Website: bh-photo
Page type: customer-info-address
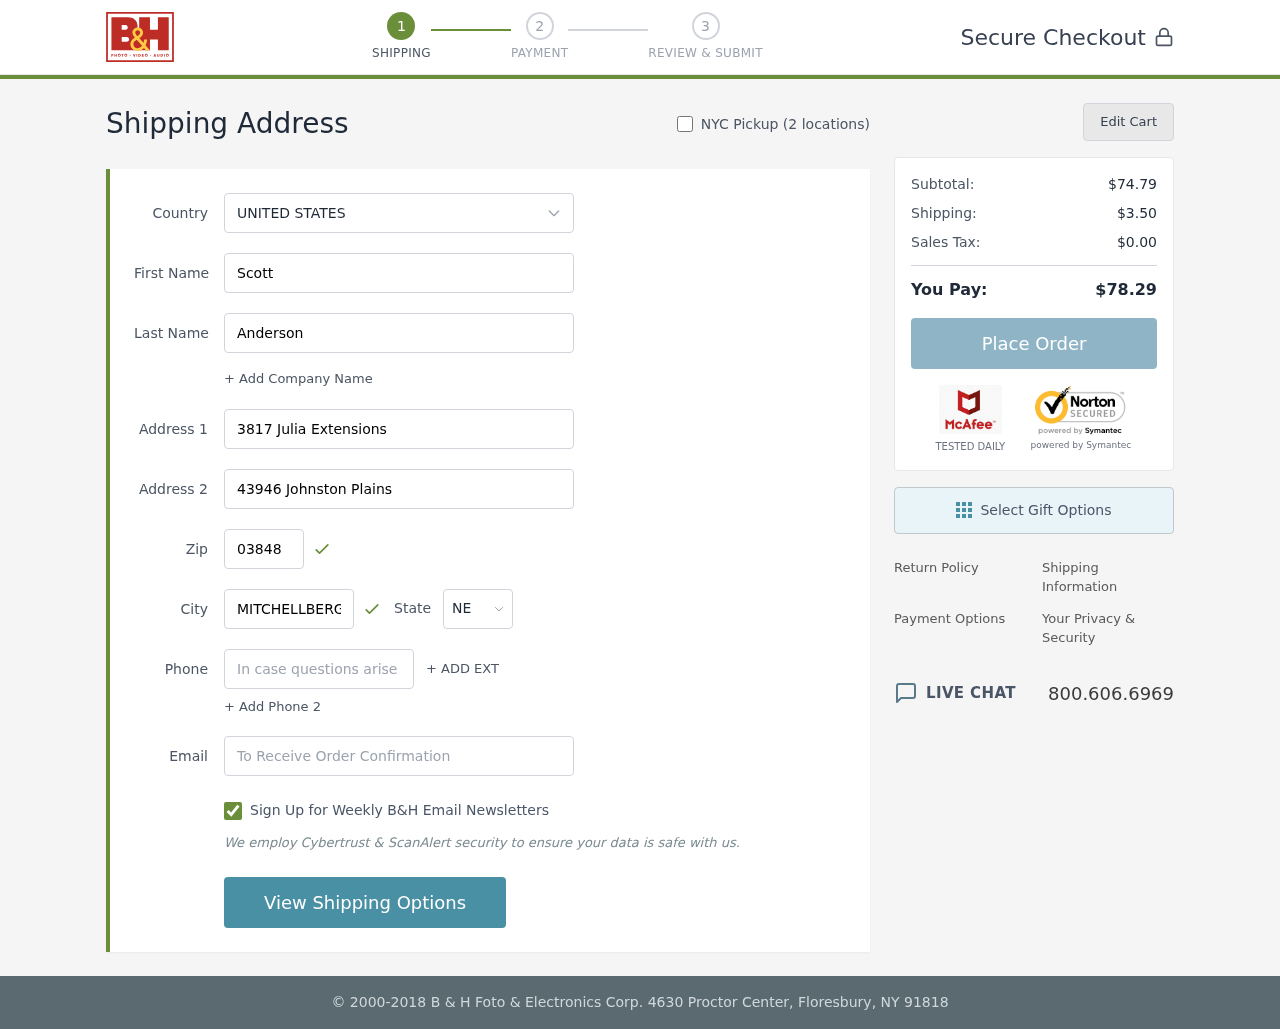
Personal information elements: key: PII_CITY
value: Mitchellberg
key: PII_COUNTRY
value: United States
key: PII_EMAIL
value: sanderson@gmail.com
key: PII_FIRSTNAME
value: Scott
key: PII_LASTNAME
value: Anderson
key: PII_PHONE
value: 9122399687
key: PII_POSTCODE
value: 03848
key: PII_STATE_ABBR
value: NE
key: PII_STREET
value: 3817 Julia Extensions
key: PII_STREET2
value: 43946 Johnston Plains
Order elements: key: ORDER_SUBTOTAL
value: $74.79
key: ORDER_SHIPPING_COST
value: $3.50
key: ORDER_TAX
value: $0.00
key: ORDER_TOTAL
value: $78.29